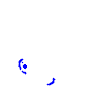
Particle: electron